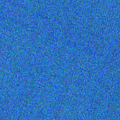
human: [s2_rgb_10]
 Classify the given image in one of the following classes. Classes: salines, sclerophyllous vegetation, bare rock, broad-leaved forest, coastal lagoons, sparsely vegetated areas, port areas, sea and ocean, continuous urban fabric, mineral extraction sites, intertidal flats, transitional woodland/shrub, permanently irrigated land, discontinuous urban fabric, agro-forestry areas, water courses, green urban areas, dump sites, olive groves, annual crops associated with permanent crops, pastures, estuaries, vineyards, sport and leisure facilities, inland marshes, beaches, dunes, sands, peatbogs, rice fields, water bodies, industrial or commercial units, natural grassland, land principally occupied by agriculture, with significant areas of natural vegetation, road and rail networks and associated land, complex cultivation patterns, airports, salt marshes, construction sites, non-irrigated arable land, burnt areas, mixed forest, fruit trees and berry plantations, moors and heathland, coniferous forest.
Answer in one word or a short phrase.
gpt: sea and ocean